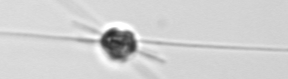
Label: Chaetoceros_danicus